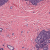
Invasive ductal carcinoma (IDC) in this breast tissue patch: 1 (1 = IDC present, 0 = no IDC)